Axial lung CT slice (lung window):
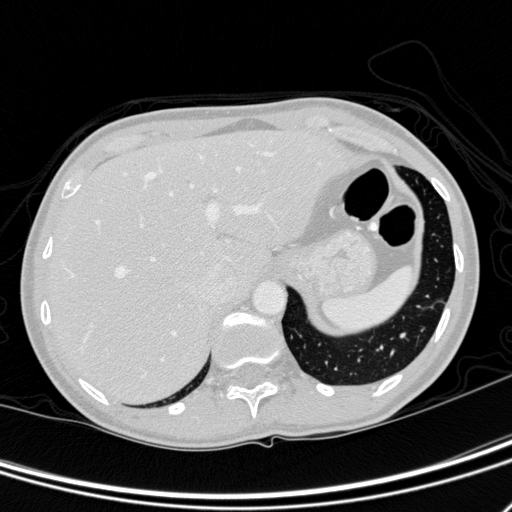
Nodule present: no